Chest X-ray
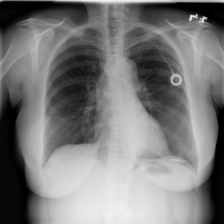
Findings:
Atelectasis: negative
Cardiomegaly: negative
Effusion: negative
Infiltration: negative
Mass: negative
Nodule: negative
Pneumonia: negative
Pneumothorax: negative
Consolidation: negative
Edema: negative
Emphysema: negative
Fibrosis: negative
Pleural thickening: negative
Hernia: negative